Aerial crown-view tile of a tropical tree (Barro Colorado Island, Panama), acquired 20240716:
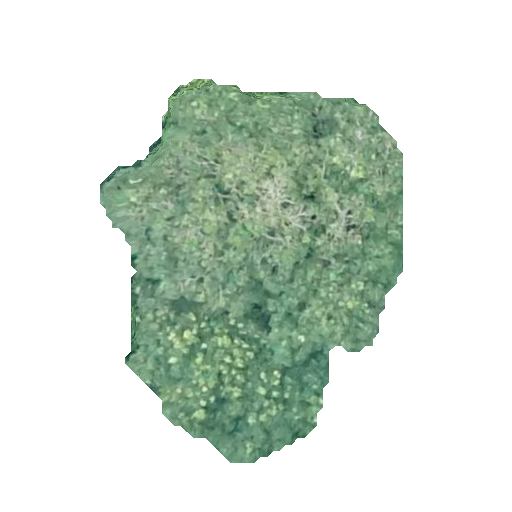
Species: Tabebuia rosea
GBIF accepted scientific name: Tabebuia rosea
Crown area: 128.85 m²